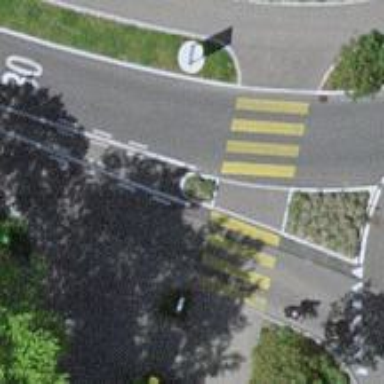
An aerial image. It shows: Uncontrolled crossing with central island on the road.